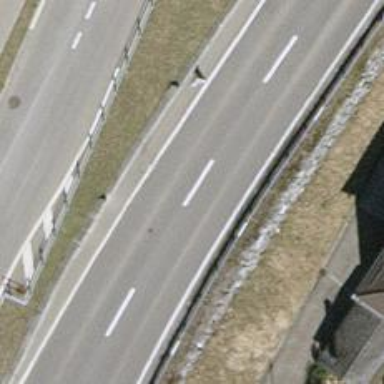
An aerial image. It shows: Tertiary road with asphalt surface.